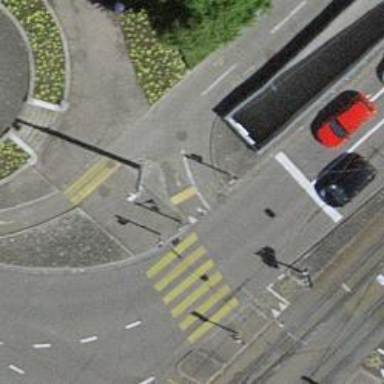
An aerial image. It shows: Kerb barrier.